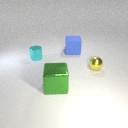
large green metal cube to the left of small yellow metal sphere